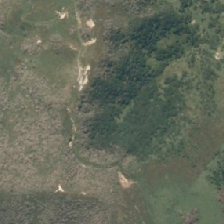
Land cover: grose_broom